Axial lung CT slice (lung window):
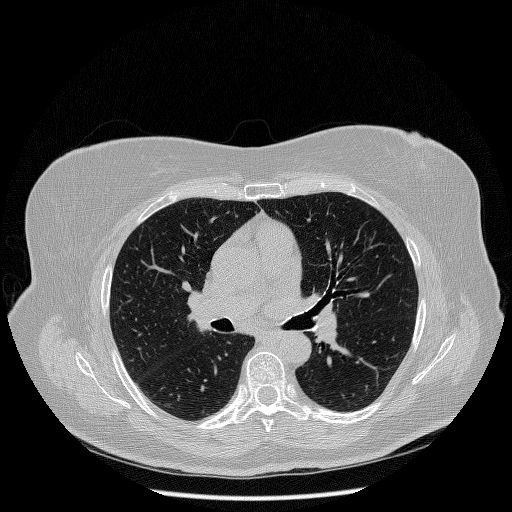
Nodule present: no